Interaction volume radius: 5 \u00c5
Interaction volume height: 10 \u00c5
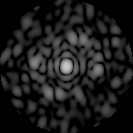
Disorder parameter: 0.835